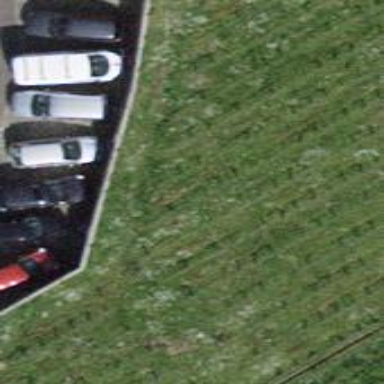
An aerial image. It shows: Paved parking area.